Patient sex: M
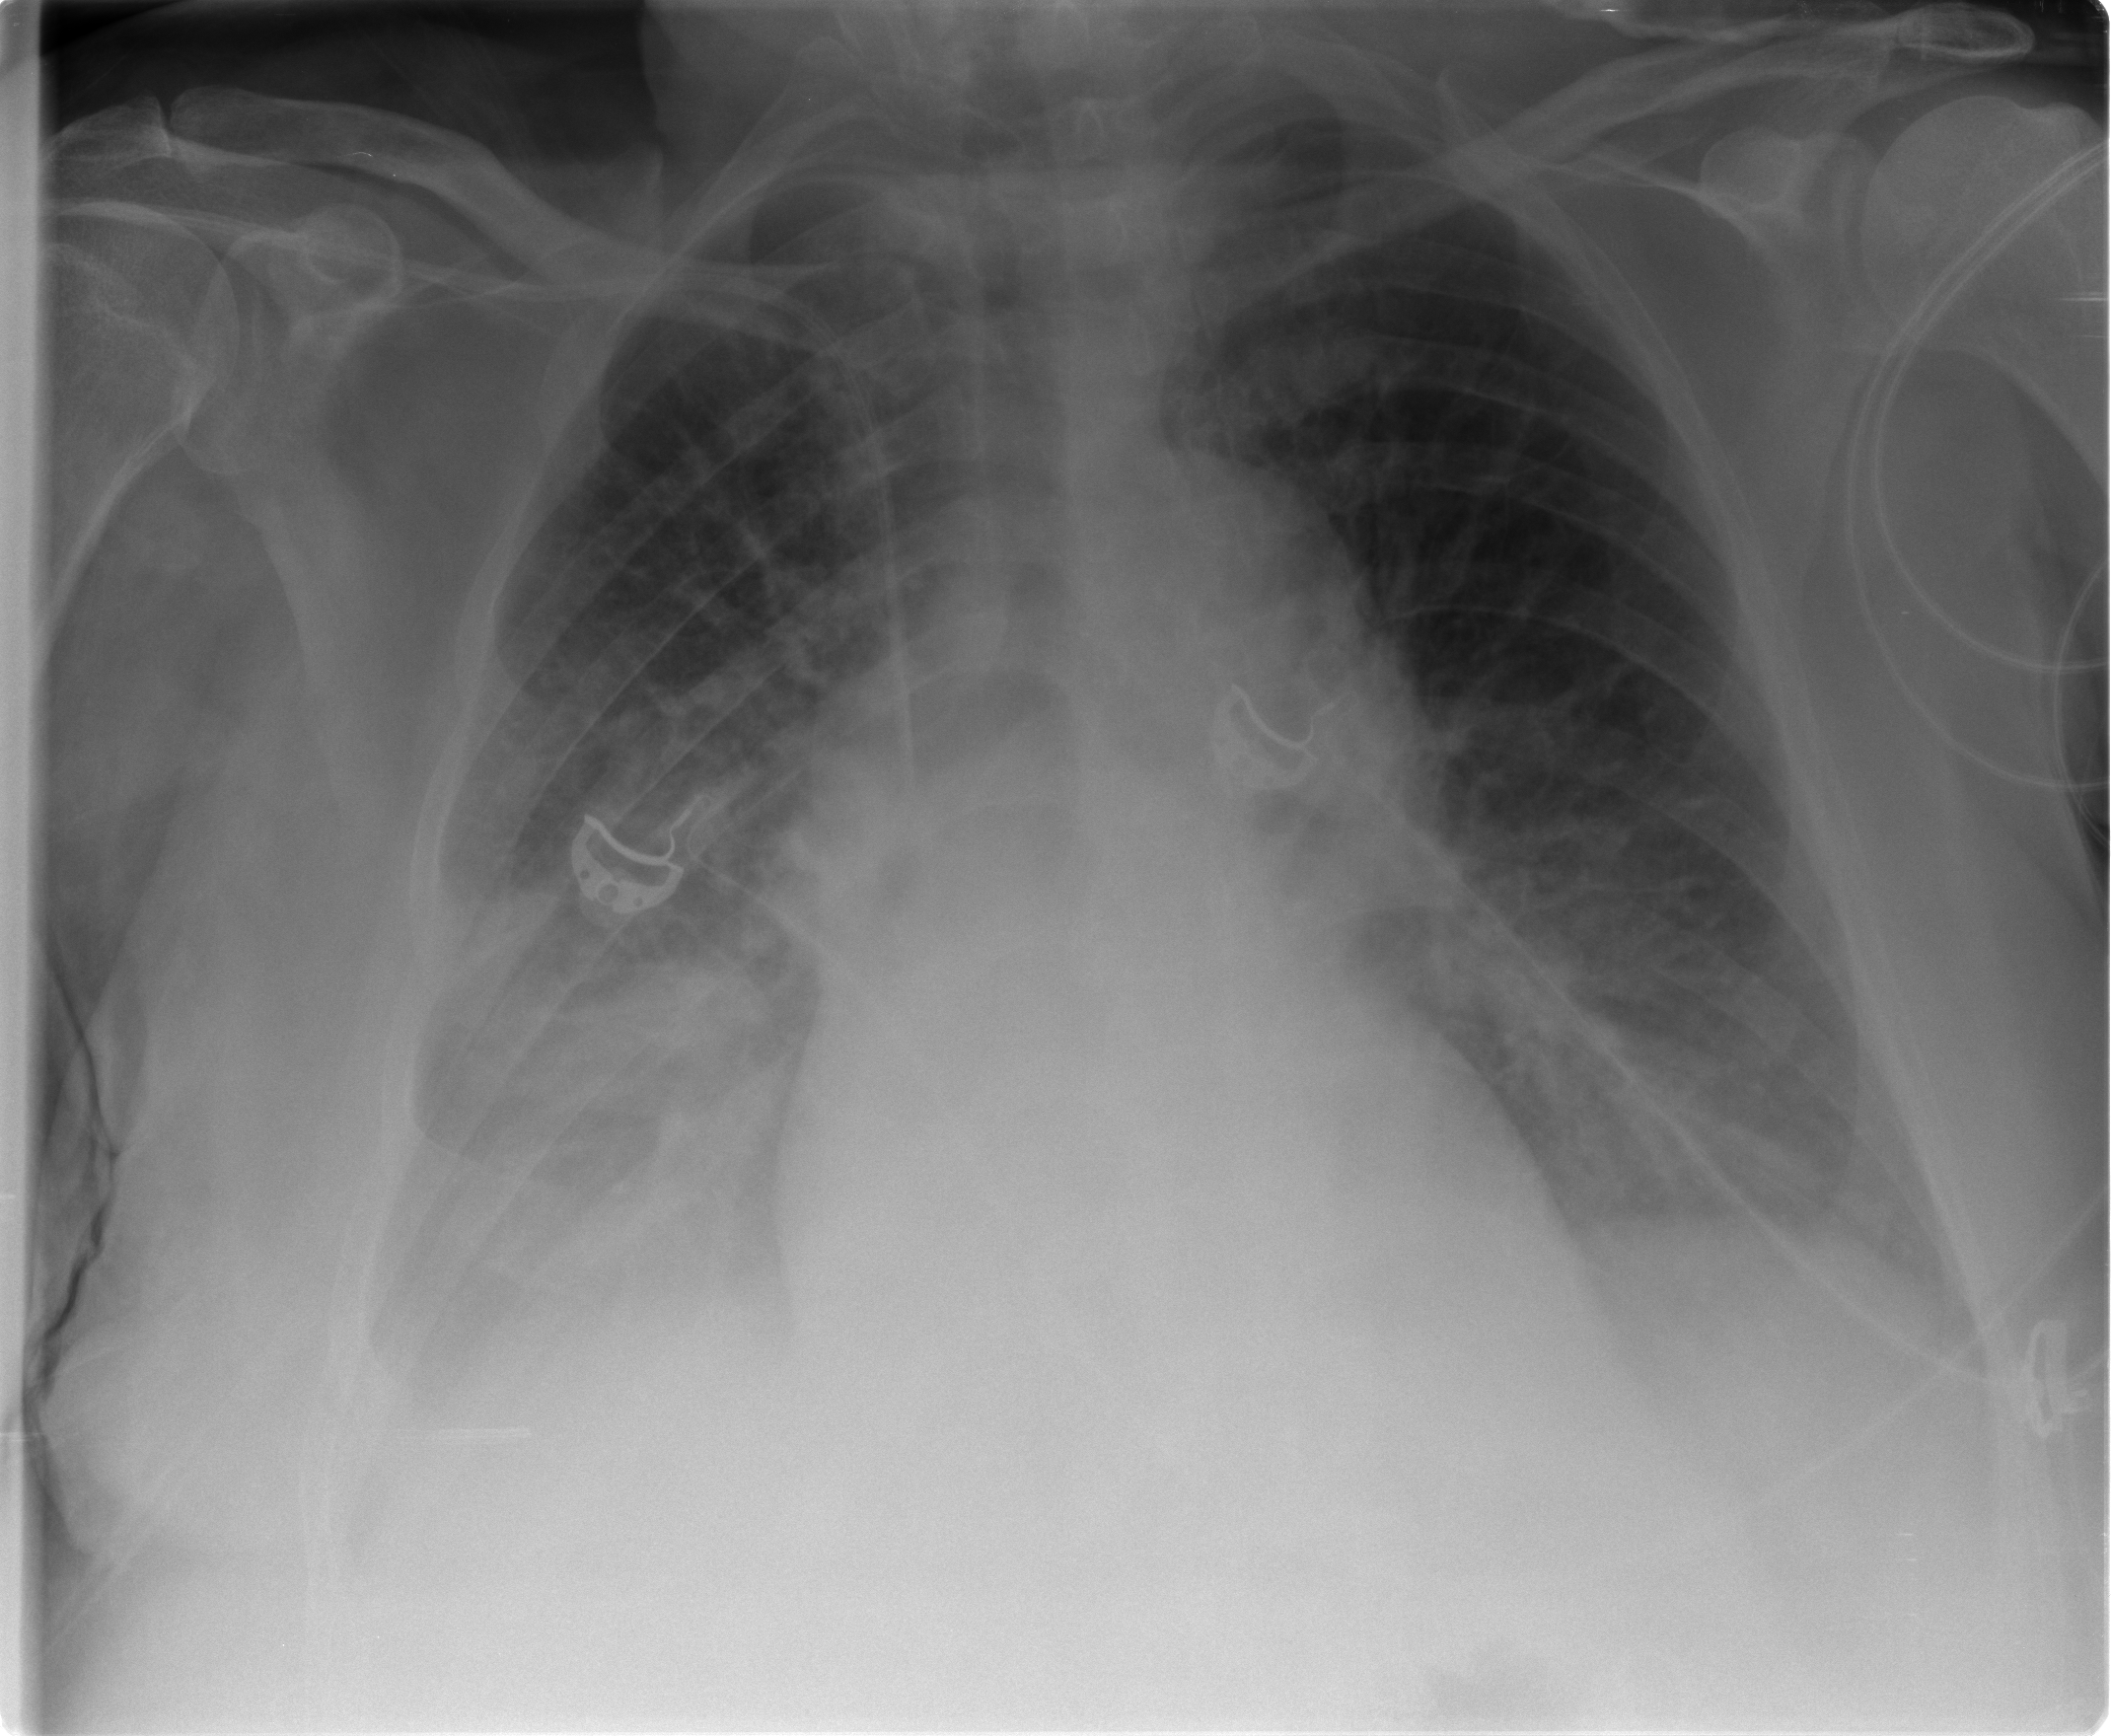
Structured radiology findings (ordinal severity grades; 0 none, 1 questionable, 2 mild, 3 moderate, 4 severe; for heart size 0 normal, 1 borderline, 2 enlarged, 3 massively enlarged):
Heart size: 2
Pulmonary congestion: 2
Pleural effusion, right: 2
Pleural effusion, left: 1
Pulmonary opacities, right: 2
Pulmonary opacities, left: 0
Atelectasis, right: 2
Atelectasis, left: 2